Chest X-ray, PA view. Patient: 38 years old, sex F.
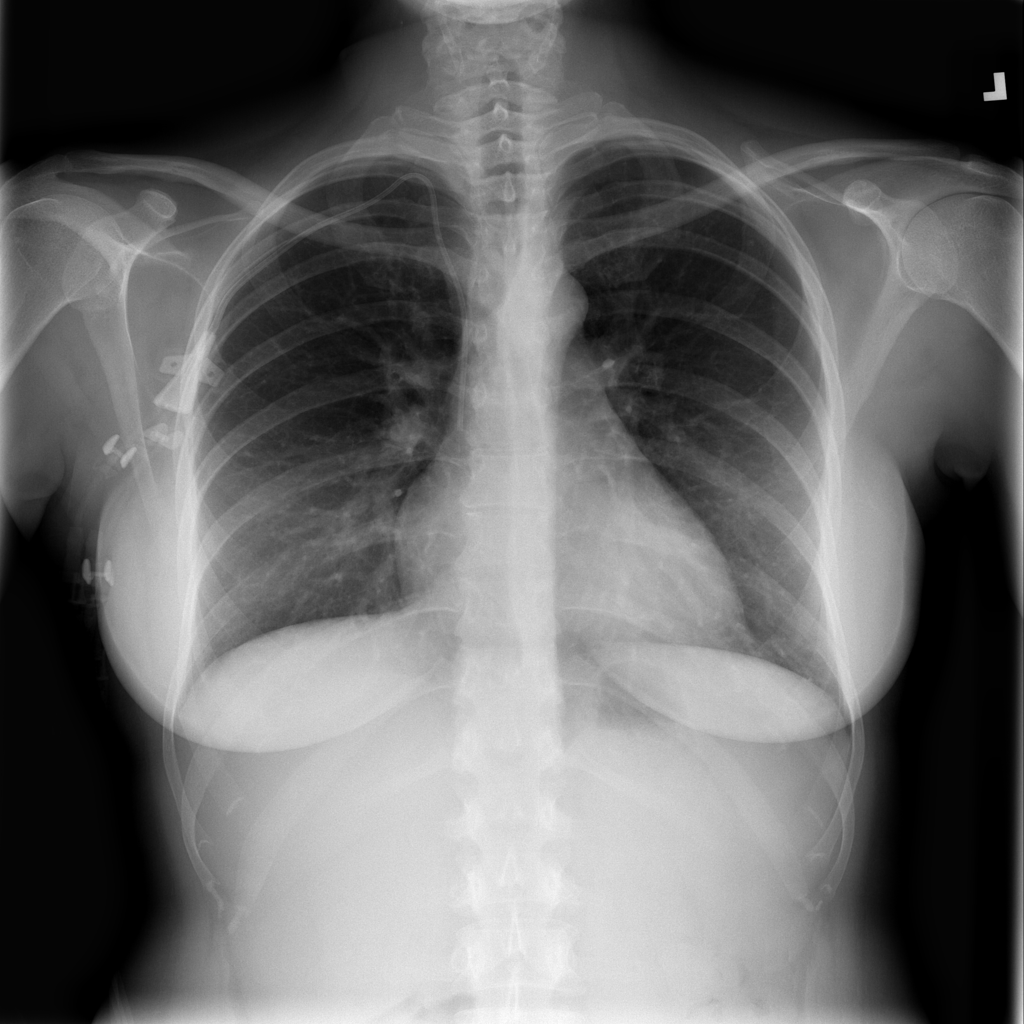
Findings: No Finding